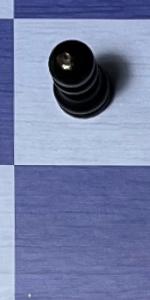
Label: Empty